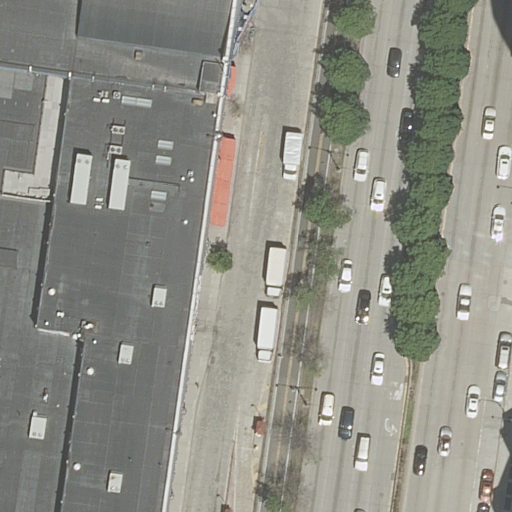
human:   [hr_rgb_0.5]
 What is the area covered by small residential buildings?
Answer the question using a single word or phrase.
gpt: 0m2

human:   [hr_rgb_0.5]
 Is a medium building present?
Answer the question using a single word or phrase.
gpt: no

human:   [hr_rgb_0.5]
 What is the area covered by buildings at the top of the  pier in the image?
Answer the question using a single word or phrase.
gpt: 0m2

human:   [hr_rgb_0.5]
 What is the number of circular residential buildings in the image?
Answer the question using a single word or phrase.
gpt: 0

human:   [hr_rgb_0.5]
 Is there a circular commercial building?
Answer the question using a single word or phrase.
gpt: no

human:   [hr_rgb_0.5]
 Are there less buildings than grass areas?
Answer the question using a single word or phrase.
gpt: no

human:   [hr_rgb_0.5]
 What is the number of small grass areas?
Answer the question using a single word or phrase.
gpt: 0

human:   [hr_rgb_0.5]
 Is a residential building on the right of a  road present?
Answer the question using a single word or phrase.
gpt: no

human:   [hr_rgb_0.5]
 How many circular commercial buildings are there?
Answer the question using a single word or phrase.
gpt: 0

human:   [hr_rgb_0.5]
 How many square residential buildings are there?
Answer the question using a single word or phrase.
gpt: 0

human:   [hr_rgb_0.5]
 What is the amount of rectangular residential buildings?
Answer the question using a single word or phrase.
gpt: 2

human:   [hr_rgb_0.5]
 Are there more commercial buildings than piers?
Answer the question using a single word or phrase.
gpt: no

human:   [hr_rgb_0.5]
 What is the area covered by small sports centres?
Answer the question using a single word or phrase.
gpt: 0m2

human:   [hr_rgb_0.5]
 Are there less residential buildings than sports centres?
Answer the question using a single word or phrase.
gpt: no

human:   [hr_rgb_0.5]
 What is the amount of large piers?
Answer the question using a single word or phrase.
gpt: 1

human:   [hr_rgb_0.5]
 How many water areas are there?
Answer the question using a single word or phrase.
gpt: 0

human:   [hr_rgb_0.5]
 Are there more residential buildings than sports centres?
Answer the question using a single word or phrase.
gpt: yes

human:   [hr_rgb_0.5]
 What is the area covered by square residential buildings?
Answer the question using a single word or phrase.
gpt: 0m2

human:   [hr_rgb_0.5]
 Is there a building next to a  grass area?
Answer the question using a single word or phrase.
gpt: yes

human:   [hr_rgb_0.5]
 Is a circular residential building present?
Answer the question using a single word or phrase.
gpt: no

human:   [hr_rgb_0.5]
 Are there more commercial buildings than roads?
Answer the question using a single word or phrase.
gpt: no

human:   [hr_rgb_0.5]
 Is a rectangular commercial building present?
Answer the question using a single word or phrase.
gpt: no

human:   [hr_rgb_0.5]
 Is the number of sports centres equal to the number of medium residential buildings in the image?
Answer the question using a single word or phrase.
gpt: no

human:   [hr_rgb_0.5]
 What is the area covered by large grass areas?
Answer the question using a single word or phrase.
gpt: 508m2

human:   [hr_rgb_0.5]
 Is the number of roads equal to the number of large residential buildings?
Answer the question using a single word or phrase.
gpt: no

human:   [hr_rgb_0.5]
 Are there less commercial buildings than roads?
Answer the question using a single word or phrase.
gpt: yes

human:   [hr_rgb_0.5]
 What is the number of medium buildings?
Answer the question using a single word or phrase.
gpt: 0

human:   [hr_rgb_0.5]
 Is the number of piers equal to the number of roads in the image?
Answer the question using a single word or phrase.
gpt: no

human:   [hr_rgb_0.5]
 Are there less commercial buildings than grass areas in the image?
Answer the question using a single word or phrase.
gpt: yes

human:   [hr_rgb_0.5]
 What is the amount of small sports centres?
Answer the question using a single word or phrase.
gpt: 0

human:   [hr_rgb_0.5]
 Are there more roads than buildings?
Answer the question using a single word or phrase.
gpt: yes

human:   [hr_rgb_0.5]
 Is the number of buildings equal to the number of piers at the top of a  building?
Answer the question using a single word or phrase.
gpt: no

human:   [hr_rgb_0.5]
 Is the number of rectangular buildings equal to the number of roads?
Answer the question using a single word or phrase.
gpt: no

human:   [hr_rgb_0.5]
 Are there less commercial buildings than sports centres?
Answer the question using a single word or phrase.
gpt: yes

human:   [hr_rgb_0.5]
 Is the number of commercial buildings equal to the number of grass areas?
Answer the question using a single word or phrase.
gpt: no

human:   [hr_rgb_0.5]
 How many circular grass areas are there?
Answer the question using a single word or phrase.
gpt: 0